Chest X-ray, PA view. Patient: 38 years old, sex F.
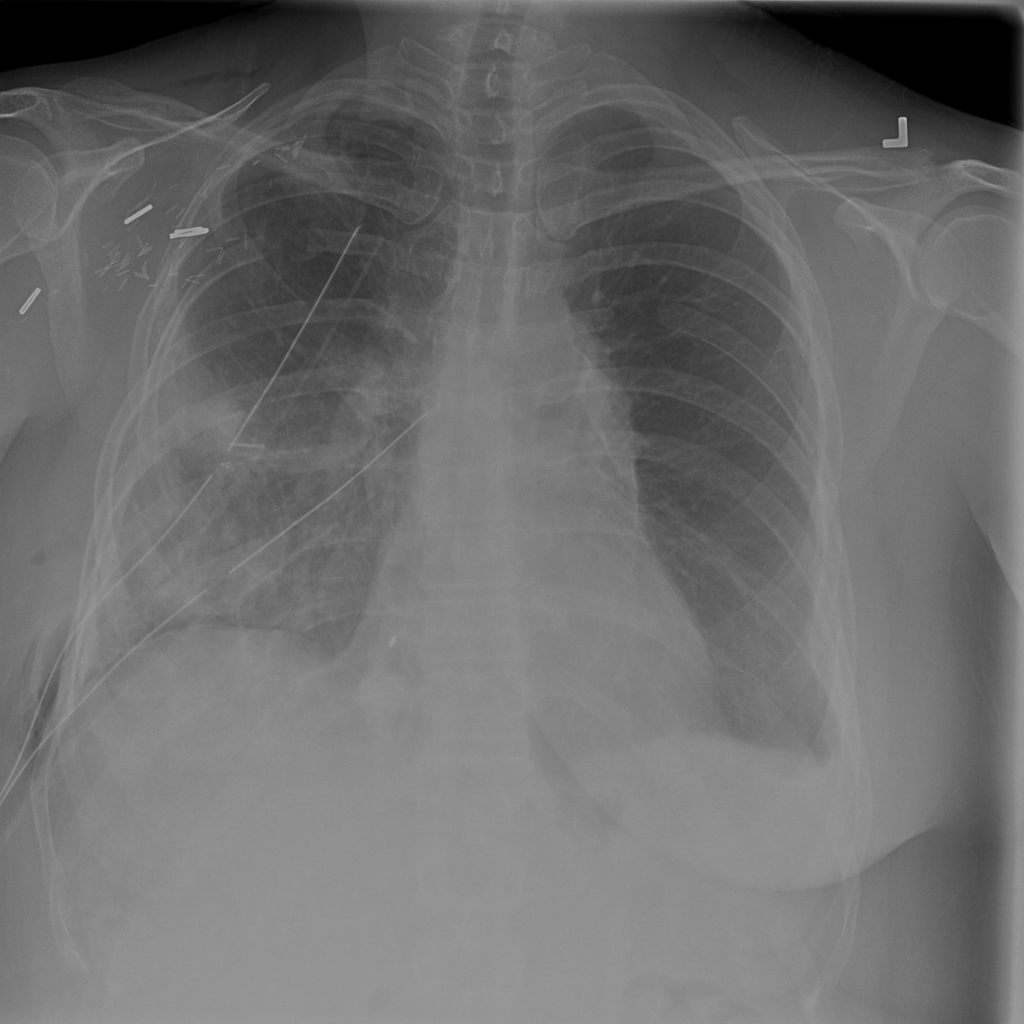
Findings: Pleural_Thickening